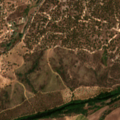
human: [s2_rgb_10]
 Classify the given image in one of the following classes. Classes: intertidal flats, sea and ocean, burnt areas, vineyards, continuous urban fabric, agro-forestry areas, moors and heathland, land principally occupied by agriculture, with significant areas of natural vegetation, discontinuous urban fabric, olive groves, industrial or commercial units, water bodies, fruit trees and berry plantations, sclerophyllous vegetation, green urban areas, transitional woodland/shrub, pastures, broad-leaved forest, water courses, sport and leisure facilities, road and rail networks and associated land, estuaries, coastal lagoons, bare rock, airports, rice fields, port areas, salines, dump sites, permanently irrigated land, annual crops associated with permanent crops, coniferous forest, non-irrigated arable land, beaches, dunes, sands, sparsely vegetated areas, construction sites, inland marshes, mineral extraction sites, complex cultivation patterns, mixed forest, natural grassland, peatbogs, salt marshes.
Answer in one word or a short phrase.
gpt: permanently irrigated land, agro-forestry areas, mixed forest, transitional woodland/shrub